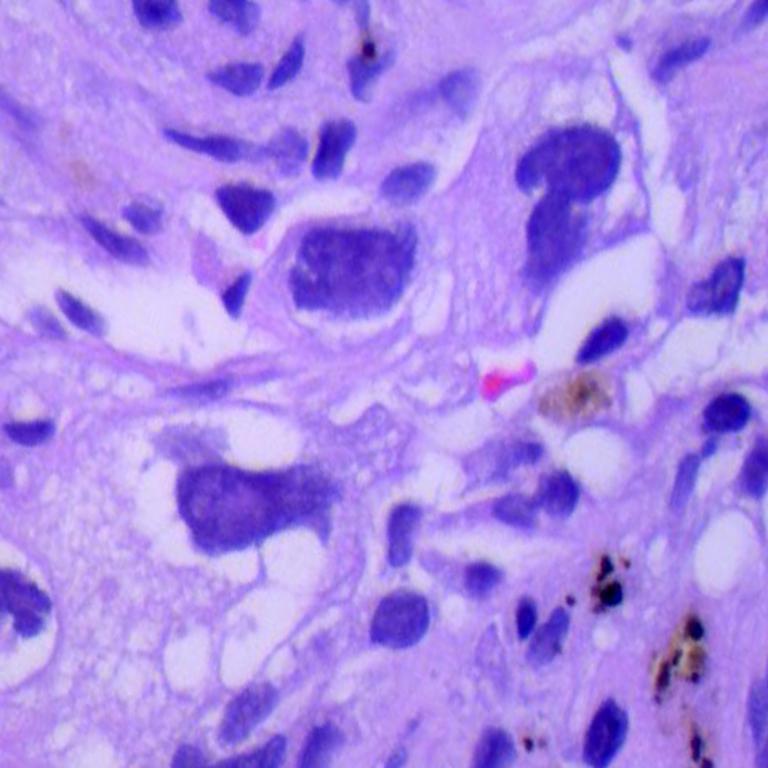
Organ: lung
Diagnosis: adenocarcinomas